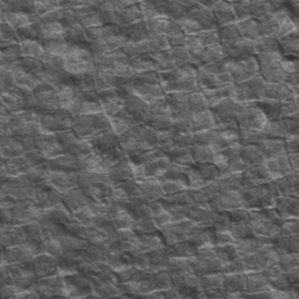
Label: frost